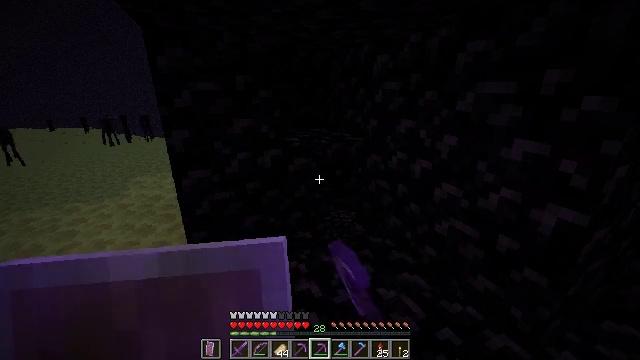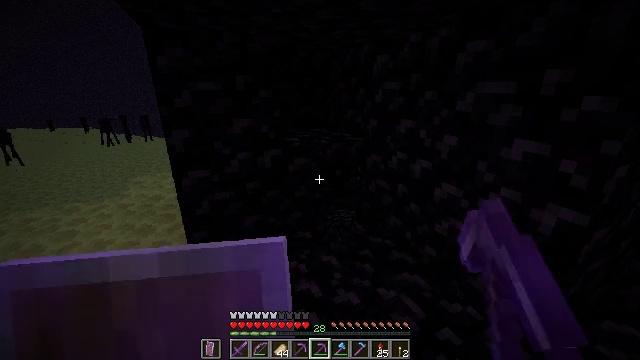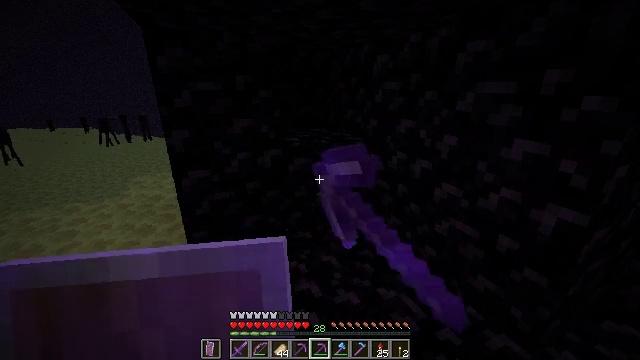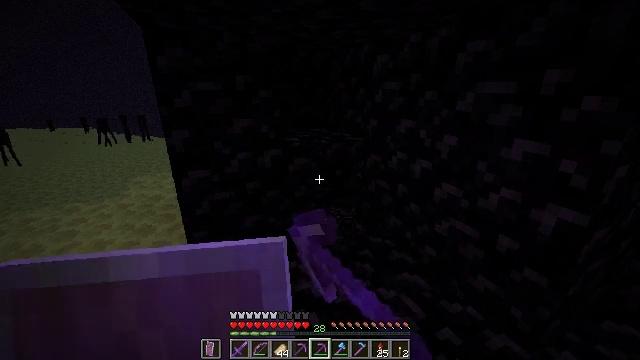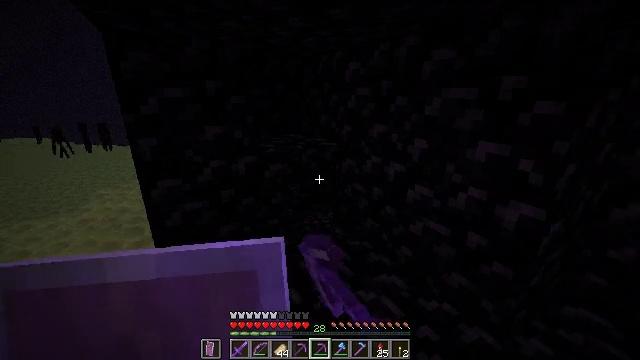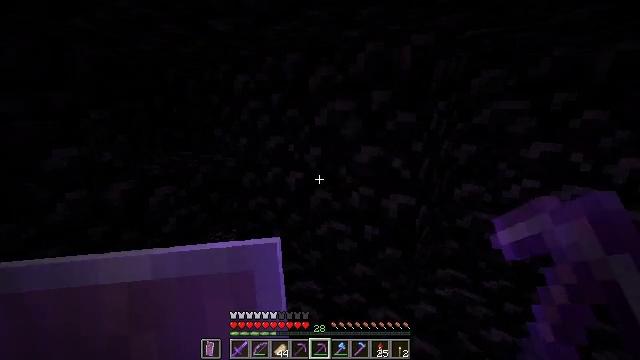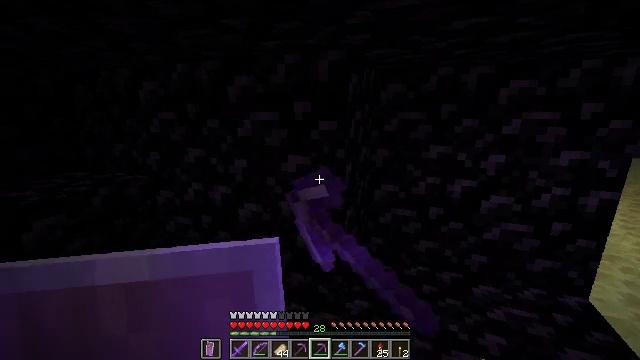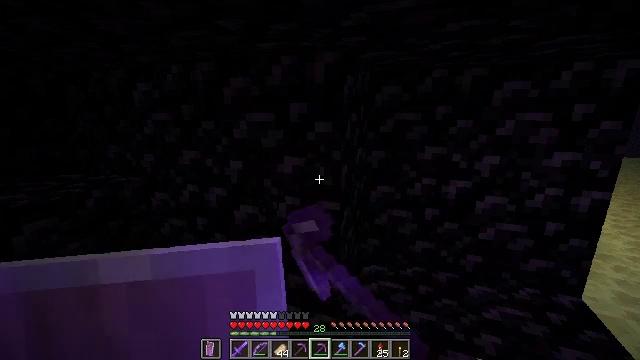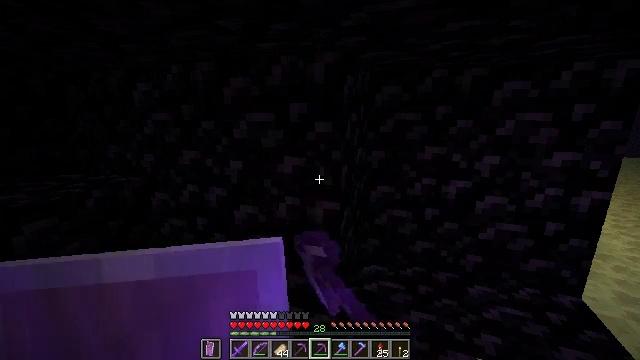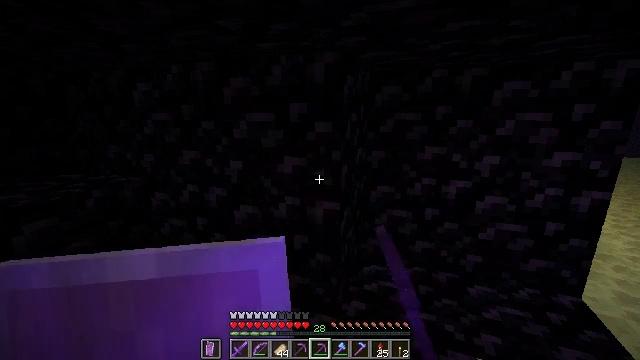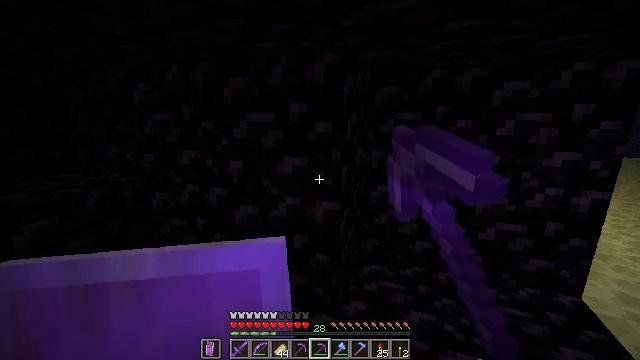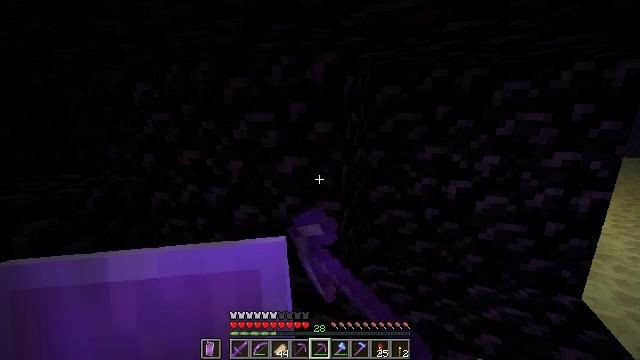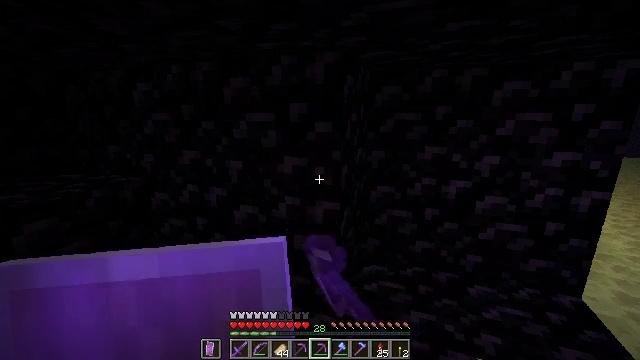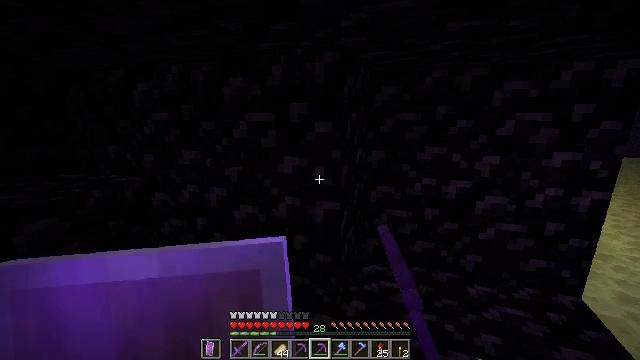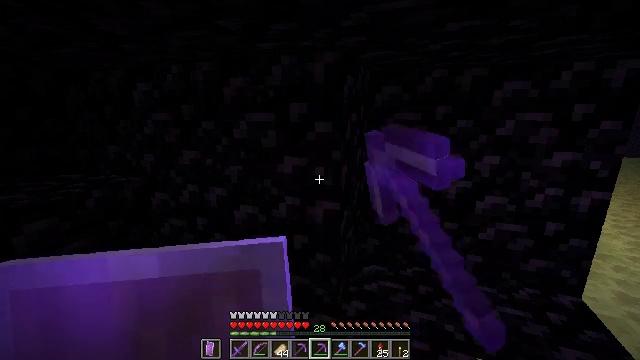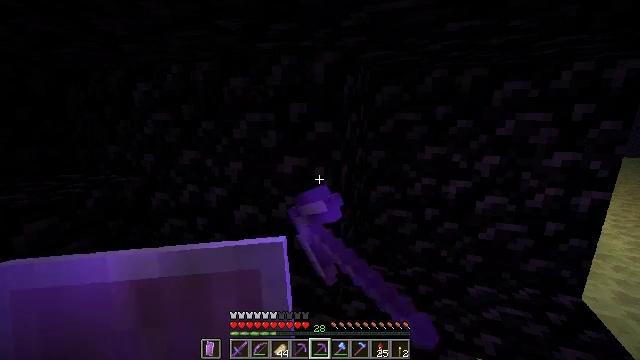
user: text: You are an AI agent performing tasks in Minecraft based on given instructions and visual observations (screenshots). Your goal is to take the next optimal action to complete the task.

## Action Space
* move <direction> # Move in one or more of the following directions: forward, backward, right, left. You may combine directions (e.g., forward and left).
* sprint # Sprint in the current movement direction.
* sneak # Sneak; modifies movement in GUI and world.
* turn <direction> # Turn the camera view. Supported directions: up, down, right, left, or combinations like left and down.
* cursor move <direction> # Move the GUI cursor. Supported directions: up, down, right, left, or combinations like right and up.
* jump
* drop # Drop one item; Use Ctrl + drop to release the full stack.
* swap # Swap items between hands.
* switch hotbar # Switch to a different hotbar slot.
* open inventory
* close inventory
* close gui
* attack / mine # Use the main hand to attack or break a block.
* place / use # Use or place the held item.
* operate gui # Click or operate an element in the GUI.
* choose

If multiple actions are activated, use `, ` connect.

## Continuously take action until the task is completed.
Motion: motion action
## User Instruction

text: Mine the obsidian block.
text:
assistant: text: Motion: attack / mine
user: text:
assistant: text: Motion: attack / mine
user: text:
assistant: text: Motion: attack / mine
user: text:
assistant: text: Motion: turn right and up, attack / mine
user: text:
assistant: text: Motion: turn right and up, attack / mine
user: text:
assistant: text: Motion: turn right and up, attack / mine
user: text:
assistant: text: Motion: attack / mine
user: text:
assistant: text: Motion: attack / mine
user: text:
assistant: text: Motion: attack / mine
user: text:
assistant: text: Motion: attack / mine
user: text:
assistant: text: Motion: attack / mine
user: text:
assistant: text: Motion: attack / mine
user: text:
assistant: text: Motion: attack / mine
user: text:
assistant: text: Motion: attack / mine
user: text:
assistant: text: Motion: attack / mine
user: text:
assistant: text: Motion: attack / mine
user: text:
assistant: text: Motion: attack / mine
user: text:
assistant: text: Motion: attack / mine
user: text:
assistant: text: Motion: attack / mine
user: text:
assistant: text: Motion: attack / mine
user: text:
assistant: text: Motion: attack / mine
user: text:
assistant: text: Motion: attack / mine
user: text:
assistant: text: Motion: attack / mine
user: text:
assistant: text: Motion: attack / mine
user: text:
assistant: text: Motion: attack / mine
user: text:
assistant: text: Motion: attack / mine
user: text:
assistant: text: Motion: attack / mine
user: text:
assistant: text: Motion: attack / mine
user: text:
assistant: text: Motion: attack / mine
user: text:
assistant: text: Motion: attack / mine